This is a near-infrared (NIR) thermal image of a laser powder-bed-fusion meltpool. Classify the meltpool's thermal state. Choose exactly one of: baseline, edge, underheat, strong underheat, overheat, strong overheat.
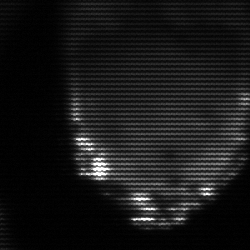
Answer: edge